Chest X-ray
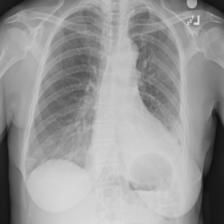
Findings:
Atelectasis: negative
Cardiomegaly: negative
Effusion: positive
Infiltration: positive
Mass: negative
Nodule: negative
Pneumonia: negative
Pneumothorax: negative
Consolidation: negative
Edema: negative
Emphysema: negative
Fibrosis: negative
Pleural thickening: negative
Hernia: negative